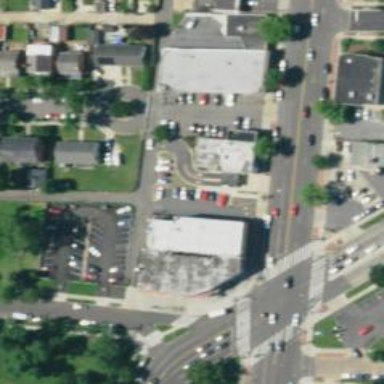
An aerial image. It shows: Convenience shop.